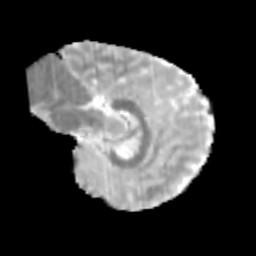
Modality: MD
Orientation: sagittal
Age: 9
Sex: male
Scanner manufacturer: siemens
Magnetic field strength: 3 T
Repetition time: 3.8 s
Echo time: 0.07 s